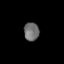
Tissue: lung
Cell type: Others
Senescence score: 0.1554
Nuclear area (px): 271
Mean DAPI intensity: 110.59